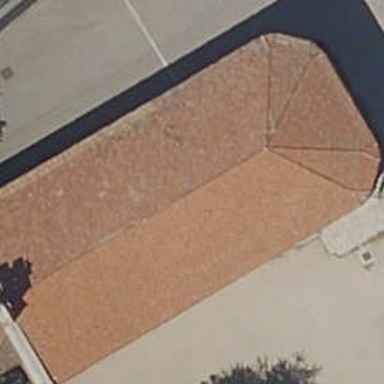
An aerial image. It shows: School building.